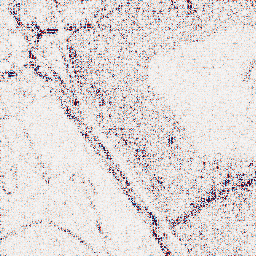
Category: wavelet
Decomposition family: wavelet_biorthogonal
Decomposition parameters: wavelet: bior5.5
level: 1
Upsampling method: sinc_blackman
Upsampling parameters: scale: 4
kernel_size: 16
Upsampling scale: 4